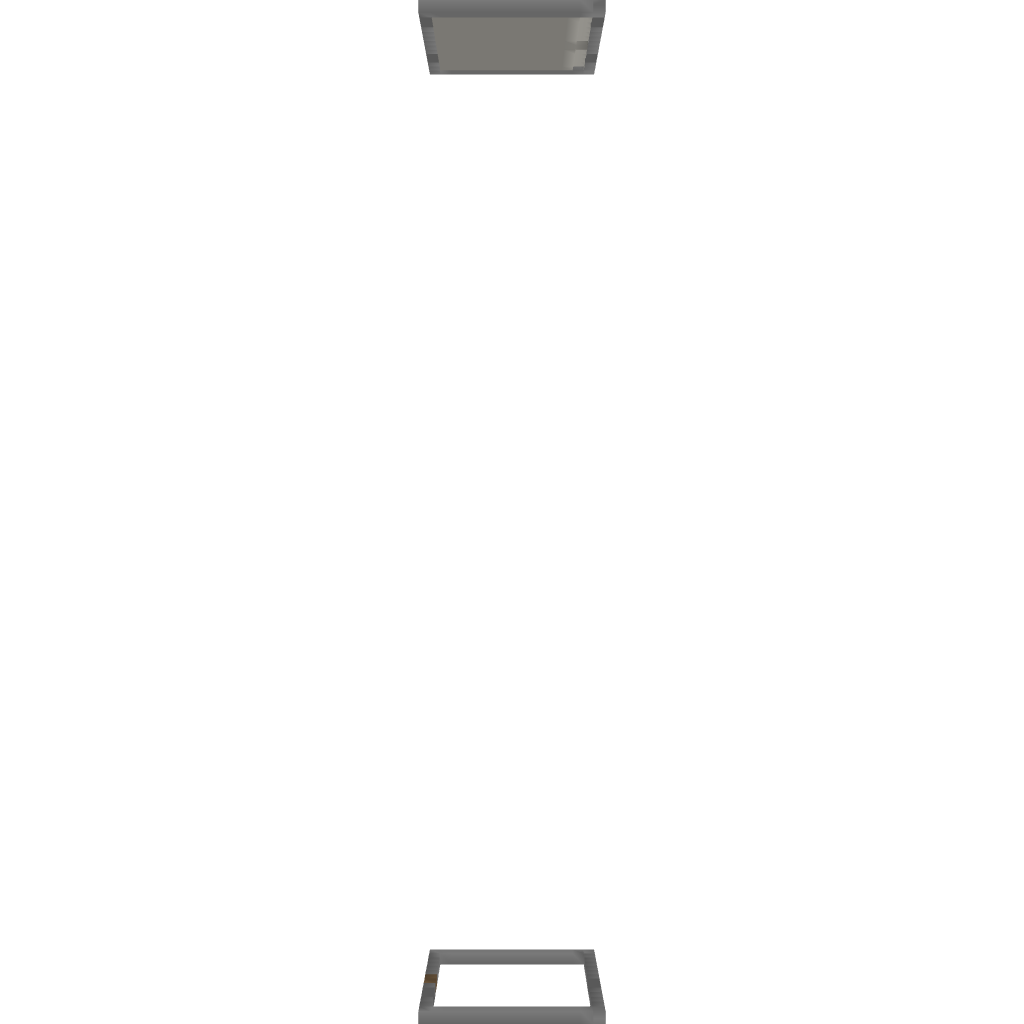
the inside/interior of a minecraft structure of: Glostone tower